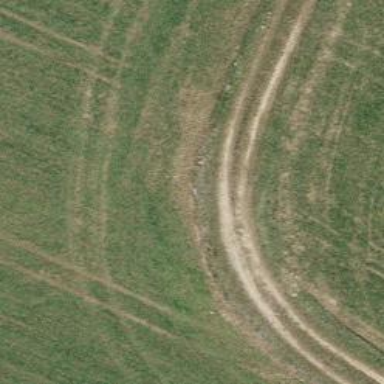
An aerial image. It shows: Track with grade 2 tracktype.